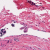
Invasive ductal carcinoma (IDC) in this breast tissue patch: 0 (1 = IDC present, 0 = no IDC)